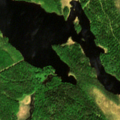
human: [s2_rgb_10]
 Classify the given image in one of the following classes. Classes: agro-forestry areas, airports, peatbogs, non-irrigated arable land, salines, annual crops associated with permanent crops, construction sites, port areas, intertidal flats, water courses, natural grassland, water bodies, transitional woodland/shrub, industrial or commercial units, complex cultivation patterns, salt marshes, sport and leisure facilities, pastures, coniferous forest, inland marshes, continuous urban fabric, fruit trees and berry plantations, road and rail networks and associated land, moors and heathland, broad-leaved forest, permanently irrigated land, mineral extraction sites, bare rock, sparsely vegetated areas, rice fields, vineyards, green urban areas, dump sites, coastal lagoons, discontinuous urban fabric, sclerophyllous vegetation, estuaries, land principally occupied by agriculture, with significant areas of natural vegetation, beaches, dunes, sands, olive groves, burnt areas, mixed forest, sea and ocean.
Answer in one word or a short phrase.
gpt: coniferous forest, mixed forest, water bodies